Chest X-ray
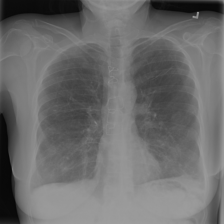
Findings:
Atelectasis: negative
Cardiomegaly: negative
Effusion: negative
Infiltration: negative
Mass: positive
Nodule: negative
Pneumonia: negative
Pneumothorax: negative
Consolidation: negative
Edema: negative
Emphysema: negative
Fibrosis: negative
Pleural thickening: negative
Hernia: negative